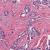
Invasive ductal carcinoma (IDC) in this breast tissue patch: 1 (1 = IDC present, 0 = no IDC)